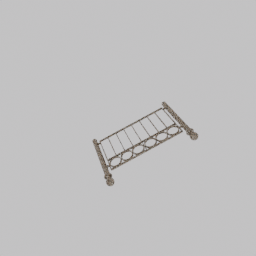
Label: architecture